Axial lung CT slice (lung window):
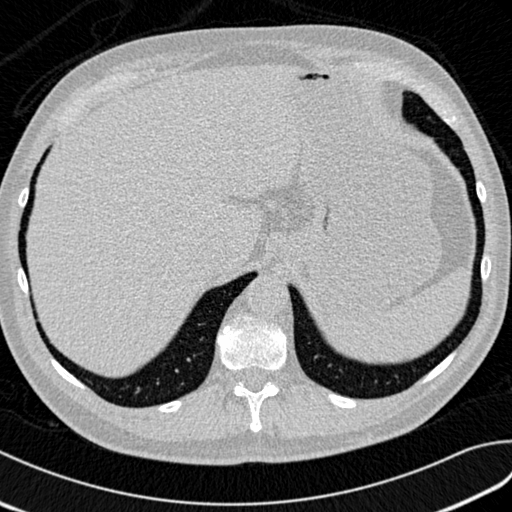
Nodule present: no